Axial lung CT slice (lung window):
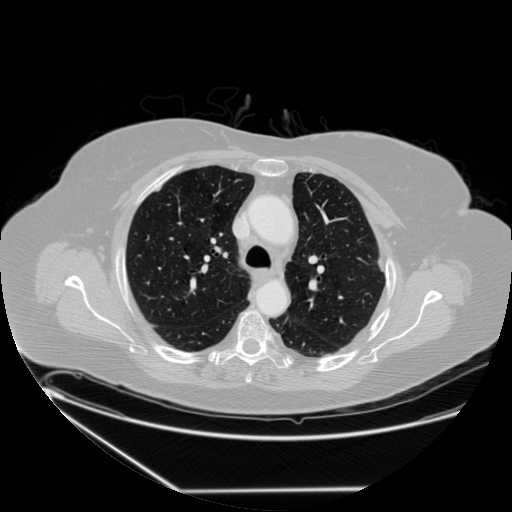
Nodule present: no